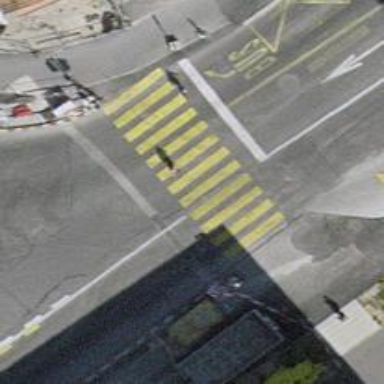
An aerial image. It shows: Road crossing with traffic signals.